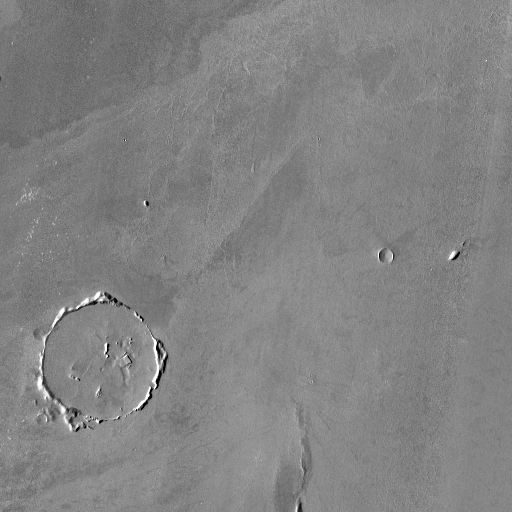
Crater classes present: Background, Other, Buried